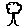
Label: tree